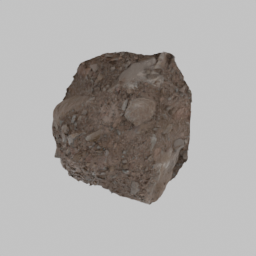
Label: nature